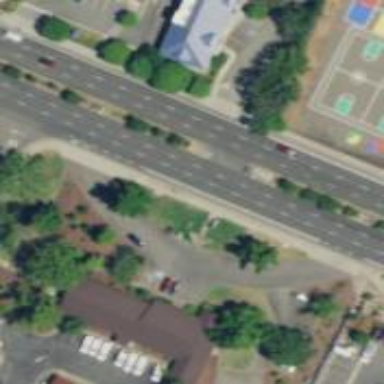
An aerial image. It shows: Secondary link road with asphalt surface.